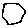
Label: hexagon